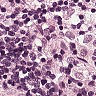
Metastatic tissue present: no